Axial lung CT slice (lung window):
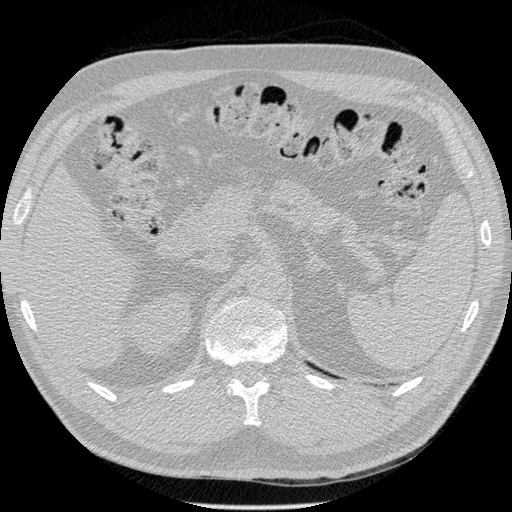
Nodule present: no